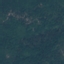
Land use / land cover class: Forest